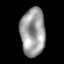
Tissue: prostate
Cell type: B cells
Senescence score: 0.7063
Nuclear area (px): 1163
Mean DAPI intensity: 156.241